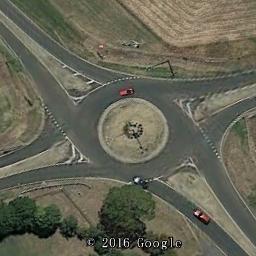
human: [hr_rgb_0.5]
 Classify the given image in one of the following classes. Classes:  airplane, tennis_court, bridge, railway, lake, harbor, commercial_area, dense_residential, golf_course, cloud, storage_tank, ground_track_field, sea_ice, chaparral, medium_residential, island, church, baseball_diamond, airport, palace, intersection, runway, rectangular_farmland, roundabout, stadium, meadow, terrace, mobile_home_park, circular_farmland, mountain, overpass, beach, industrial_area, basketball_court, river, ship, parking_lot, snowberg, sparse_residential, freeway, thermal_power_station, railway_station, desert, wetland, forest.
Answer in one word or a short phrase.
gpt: roundabout